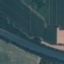
Land use / land cover class: River